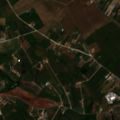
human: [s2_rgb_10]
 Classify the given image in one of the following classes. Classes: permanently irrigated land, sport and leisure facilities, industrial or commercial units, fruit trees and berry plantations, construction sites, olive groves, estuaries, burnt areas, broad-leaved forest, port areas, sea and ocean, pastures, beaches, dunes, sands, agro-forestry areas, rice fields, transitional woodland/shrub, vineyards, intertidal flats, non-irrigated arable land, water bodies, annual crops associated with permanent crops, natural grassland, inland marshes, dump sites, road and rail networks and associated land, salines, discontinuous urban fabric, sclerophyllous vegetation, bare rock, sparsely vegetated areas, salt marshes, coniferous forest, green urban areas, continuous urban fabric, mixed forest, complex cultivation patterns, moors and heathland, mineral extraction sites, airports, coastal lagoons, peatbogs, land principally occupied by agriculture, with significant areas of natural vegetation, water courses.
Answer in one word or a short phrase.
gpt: vineyards, fruit trees and berry plantations, complex cultivation patterns